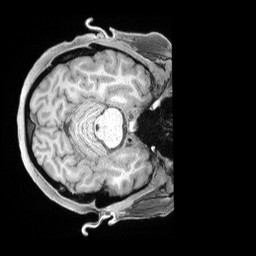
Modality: T1w
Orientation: axial
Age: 37
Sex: female
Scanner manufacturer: siemens
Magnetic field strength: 3 T
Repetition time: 2 s
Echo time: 0.00211 s